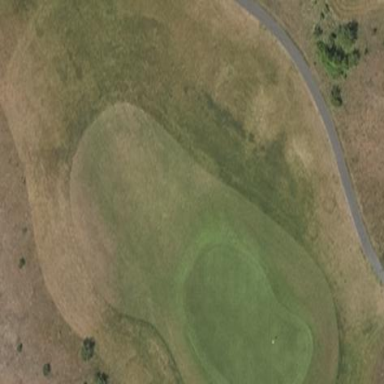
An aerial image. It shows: Golf green.